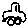
Label: car